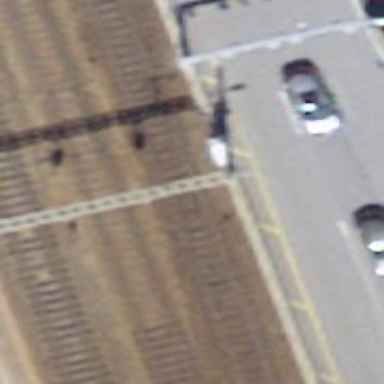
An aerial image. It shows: Rail spur service line with electrified contact lines for trains.